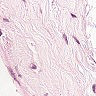
Metastatic tissue present: no